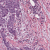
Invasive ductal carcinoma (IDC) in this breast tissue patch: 1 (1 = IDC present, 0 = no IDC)